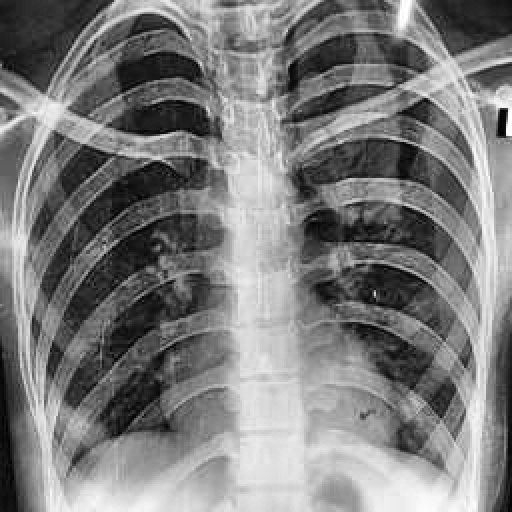
Finding: TUBERCULOSIS